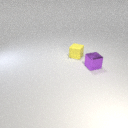
small purple metal cube in front of small yellow rubber cube